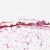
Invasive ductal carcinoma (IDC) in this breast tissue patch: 0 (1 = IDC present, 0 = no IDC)